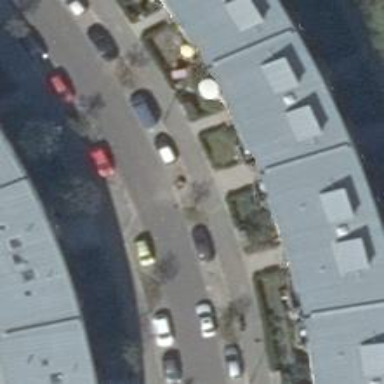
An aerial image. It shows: Skillion roof apartments building.